Question: I am trying to learn asp.net. Assuming that I have this code:
'''
if (command.ExecuteNonQuery() == 0)
{
// JavaScript like alert("true");
}
else
{
// JavaScript like alert("false");
}
'''
How to I can invoke JavaScript from C# code behind? How to do that by putting that JavaScript in 'Scripts' directory which is created by default in MS Visual Studio?

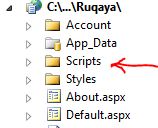
Answer: Here is method I will use from time to time to send a pop message from the code behind. I try to avoid having to do this - but sometimes I need to.
'''
private void LoadClientScriptMessage(string message)
{
StringBuilder script = new StringBuilder();
script.Append(@"<script language='javascript'>");
script.Append(@"alert('" + message + "');");
script.Append(@"</script>");
Page.ClientScript.RegisterStartupScript(this.GetType(), "messageScript", script.ToString());
}
'''